This grayscale texture is a bearing vibration snapshot reshaped row-by-row into a square image. Classify the bearing condition as one of: normal, inner_race, outer_race, ball.
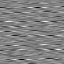
Answer: inner_race